Question: Hello i have a php site and i trying to make an element as optional value but i have no ideas how it works.
See 1st Image 1
![1st Image][1]
it is shown on all pages but i want to make it optional to show and hide
here is the code i have added a code add page section
See 2nd Image

Code is
'''
<label for="name-in" class="col-md-3 label-heading">Color Name</label>
<div class="col-md-9">
<select name="is_colorname" class="form-control">
<option value="1">Yes</option>
<option value="0">No</option>
</select>
</div>
'''
Value 'Yes' is Show Color Text, 'No' is Hidden
Now This Code Need to Show and hide
'''
<?php if (!$is_colorname) : ?><?php if(!empty($bstf)) { echo $bstf; } echo '</p><br><br>'; ?>
<p class="card-title center-align comic wishesed">
<?php if($wish!="love" ) {
if($wish=="bestf" ) {
if(!$is_doublename) {?>
<span class="deep-orange-text text-darken-2">W</span>
<span class="green-text text-accent-4">e &nbsp;</span>
<span class="blue-text text-lighten-1">A</span>
<span class=" teal-text text-accent-3">r</span>
<span class="red-text text-accent-3">e</span>
<?php }
else{
echo '
<span class="orange-text darken-1">W</span>
<span class="green-text text-accent-4">i</span>
<span class="lime-text">s</span>
<span class="teal-text text-accent-3">h</span>
<span class="blue-grey-text lighten-5">i</span>
<span class="lime-text">n</span>
<span class="orange-text text-accent-3">g &nbsp;</span>
<span class="lime-text">Y</span>
<span class="teal-text text-accent-3">o</span>
<span class="lime-text text-accent-3">u</span>';
}
} else if($wish=="friend" || $wish=="rakhi" ) {
if(!$is_doublename) {
echo '
<span class="orange-text darken-1">W</span>
<span class="green-text text-accent-4">i</span>
<span class="lime-text">s</span>
<span class="teal-text text-accent-3">h</span>
<span class="blue-grey-text lighten-5">i</span>
<span class="lime-text">n</span>
<span class="orange-text text-accent-3">g &nbsp;</span>
<span class="lime-text">Y</span>
<span class="teal-text text-accent-3">o</span>
<span class="lime-text text-accent-3">u</span>';
}
else{
echo '
<span class="deep-orange-text text-darken-2">W</span>
<span class="green-text text-accent-4">e &nbsp;</span>
<span class="blue-text text-lighten-1">A</span>
<span class=" teal-text text-accent-3">r</span>
<span class="red-text text-accent-3">e</span>
';
}
} else {
if(!$is_doublename) {?>
<span class="deep-orange-text text-darken-2">W</span>
<span class="green-text text-accent-4">i</span>
<span class="blue-text text-lighten-1">s</span>
<span class=" teal-text text-accent-3">h</span>
<span class="red-text text-accent-3">i</span>
<span class="lime-text">n</span>
<span class="orange-text text-accent-3">g &nbsp;</span>
<span class="lime-text">Y</span>
<span class=" blue-text text-darken-1">o</span>
<span class="lime-text text-accent-3">u</span>
<?php }
else { ?>
<span class="deep-orange-text text-darken-2">W</span>
<span class="green-text text-accent-4">e &nbsp;</span>
<span class="blue-text text-lighten-1">A</span>
<span class=" teal-text text-accent-3">r</span>
<span class="red-text text-accent-3">e</span>
<?php }
}
} ?><?php endif ?>;
'''
Website Link :
How can i that colorful text to show and hide
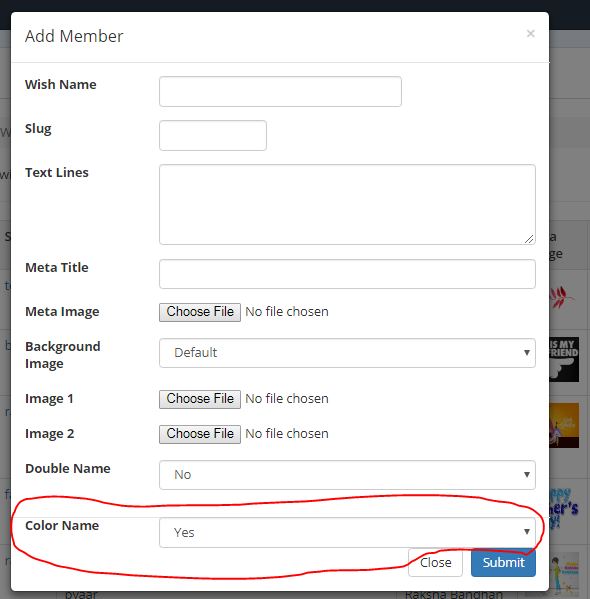
Answer: You need to check your request variable that represents the 'color name' field, after submiting the form, and render or not the element, like you're already doing with '$is_doublename'
The code will be something like this:
'''
<?php if (!$is_colorname) : ?>
// Html code to print the name
<?php endif ?>;
'''